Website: apple
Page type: customer-info-address
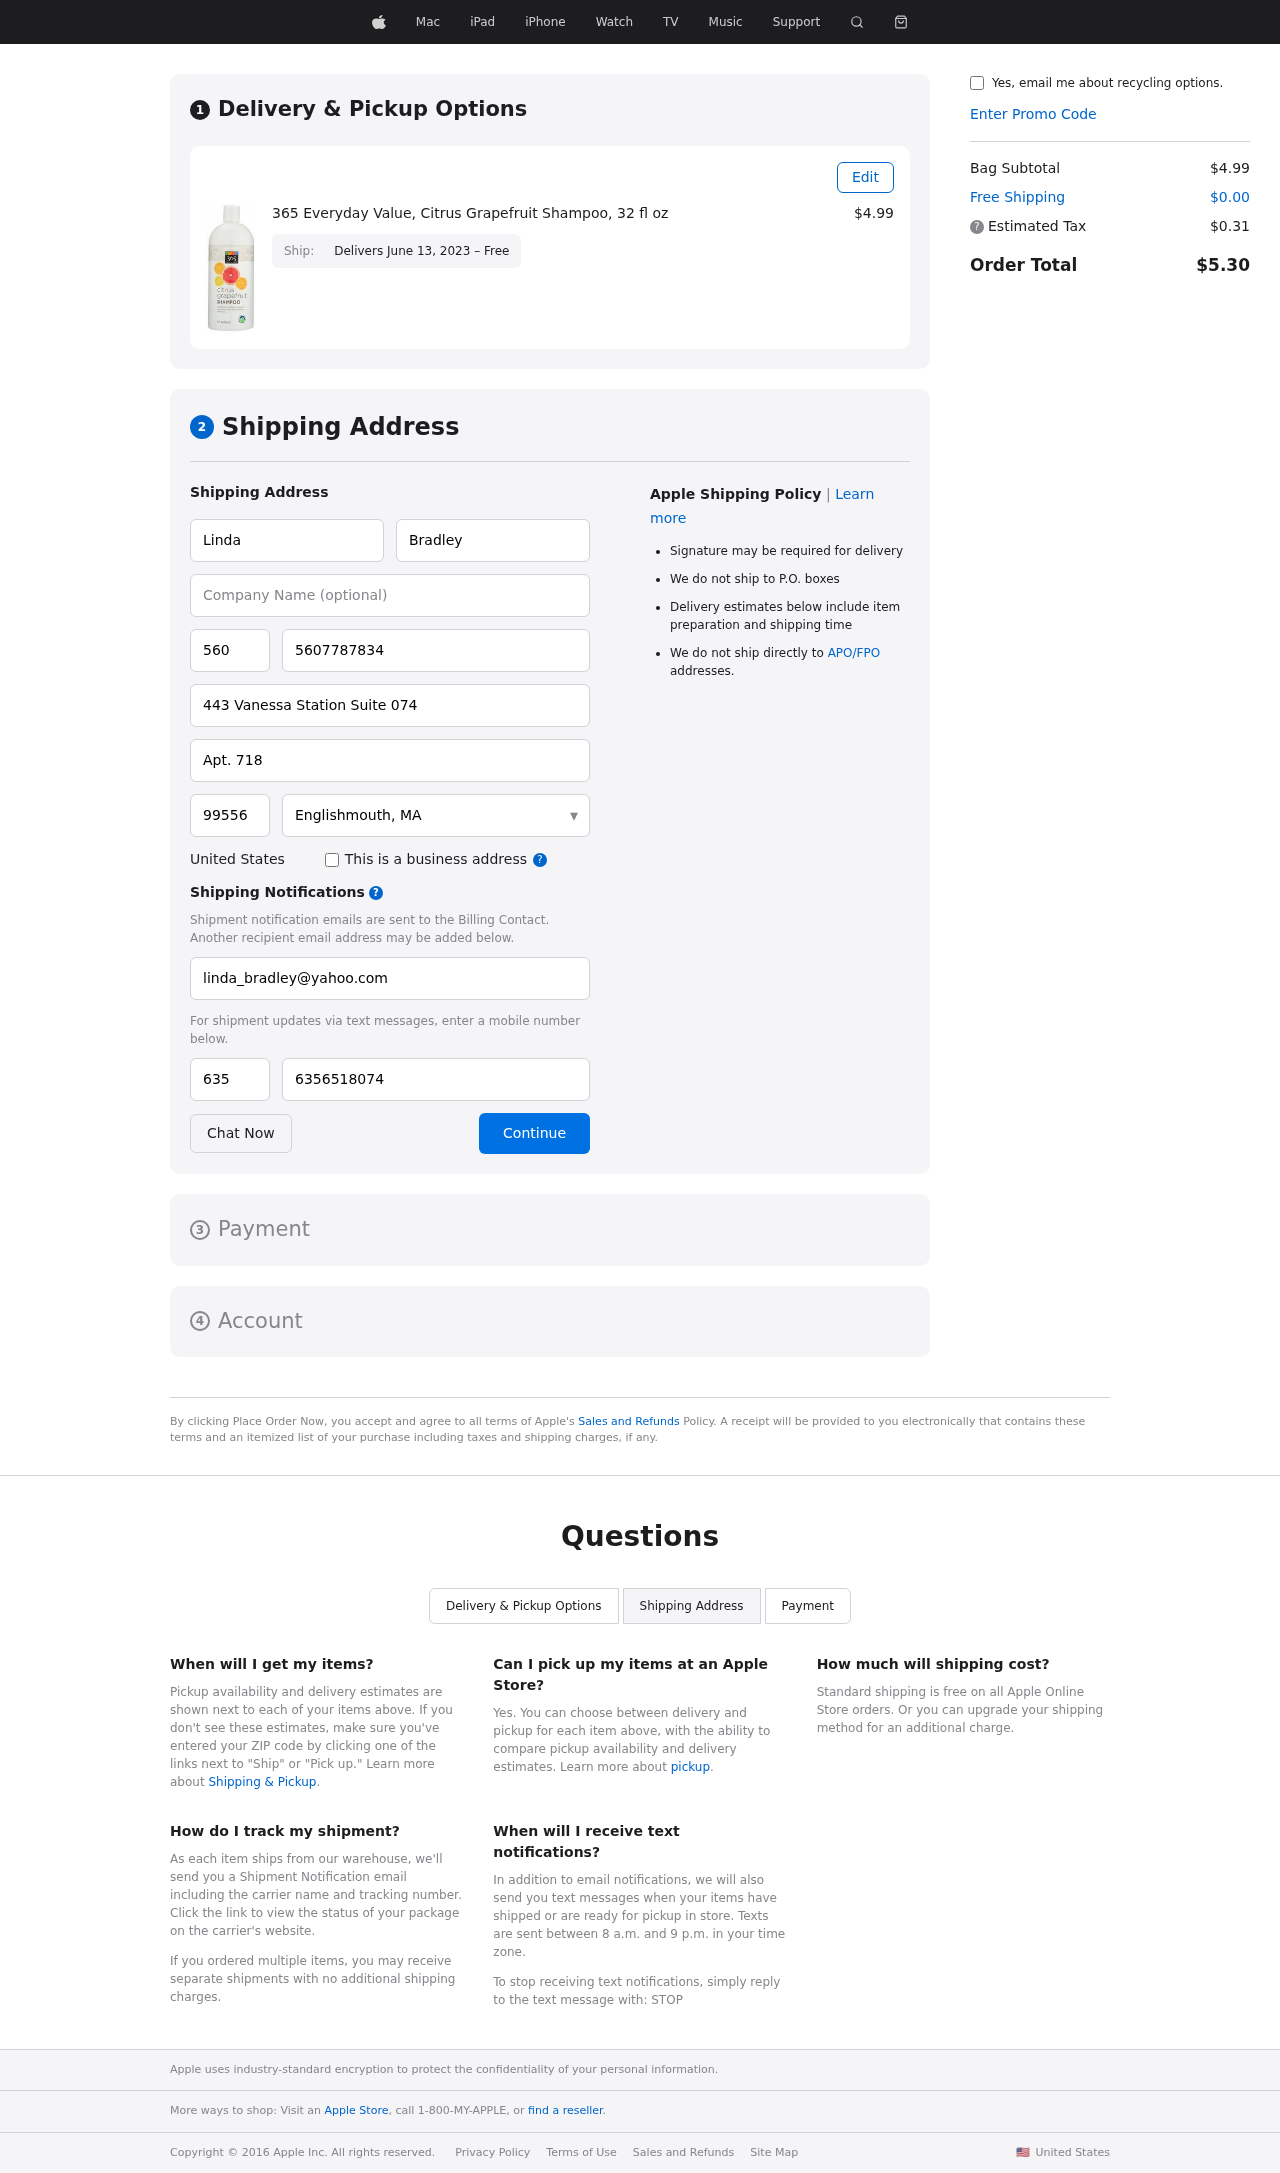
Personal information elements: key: PII_CITY_STATE
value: Englishmouth, MA
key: PII_COUNTRY
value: United States
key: PII_EMAIL
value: linda_bradley@yahoo.com
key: PII_FIRSTNAME
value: Linda
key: PII_LASTNAME
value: Bradley
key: PII_PHONE
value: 5607787834
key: PII_PHONE_ALT
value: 6356518074
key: PII_PHONE_ALT_AREA
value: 635
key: PII_PHONE_AREA
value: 560
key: PII_POSTCODE
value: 99556
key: PII_STREET
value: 443 Vanessa Station Suite 074
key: PII_STREET2
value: Apt. 718
Product elements: key: PRODUCT1_NAME
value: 365 Everyday Value, Citrus Grapefruit Shampoo, 32 fl oz
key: PRODUCT1_PRICE
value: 4.99
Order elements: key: ORDER_DELIVERY_DATE
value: Delivers June 13, 2023 – Free
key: ORDER_SUBTOTAL
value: $4.99
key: ORDER_SHIPPING_COST
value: $0.00
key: ORDER_TAX
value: $0.31
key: ORDER_TOTAL
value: $5.30